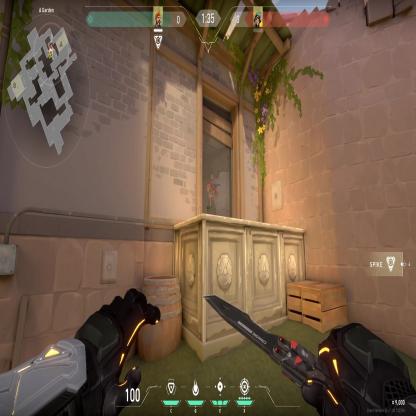
Label: enemy